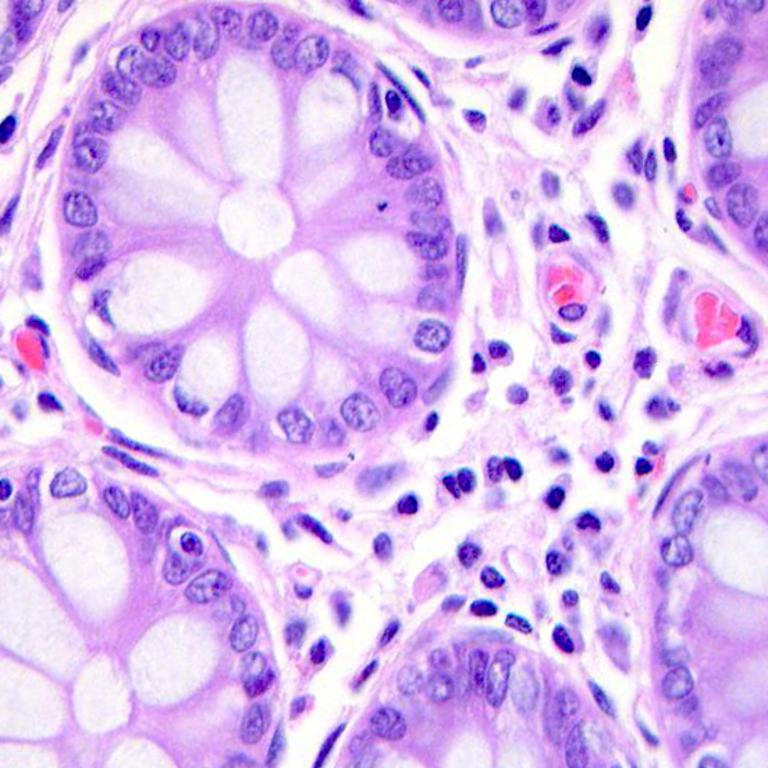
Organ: colon
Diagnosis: benign